Interaction volume radius: 5 \u00c5
Interaction volume height: 20 \u00c5
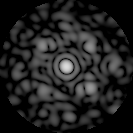
Disorder parameter: 0.6752